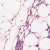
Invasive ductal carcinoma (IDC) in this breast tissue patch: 1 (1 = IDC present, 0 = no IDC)